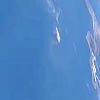
Label: water